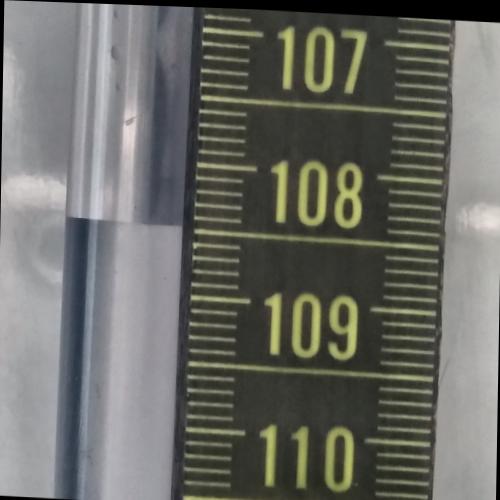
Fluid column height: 108.5 cm